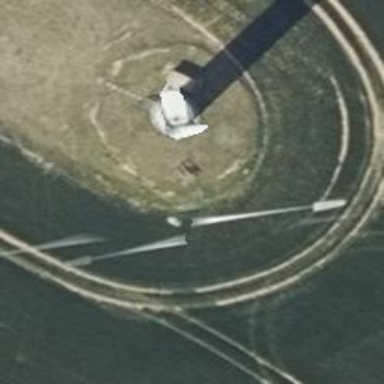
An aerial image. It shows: Horizontal axis wind turbine generating power from wind energy.